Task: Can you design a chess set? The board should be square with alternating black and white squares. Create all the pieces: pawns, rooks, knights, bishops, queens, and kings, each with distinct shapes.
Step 3076:
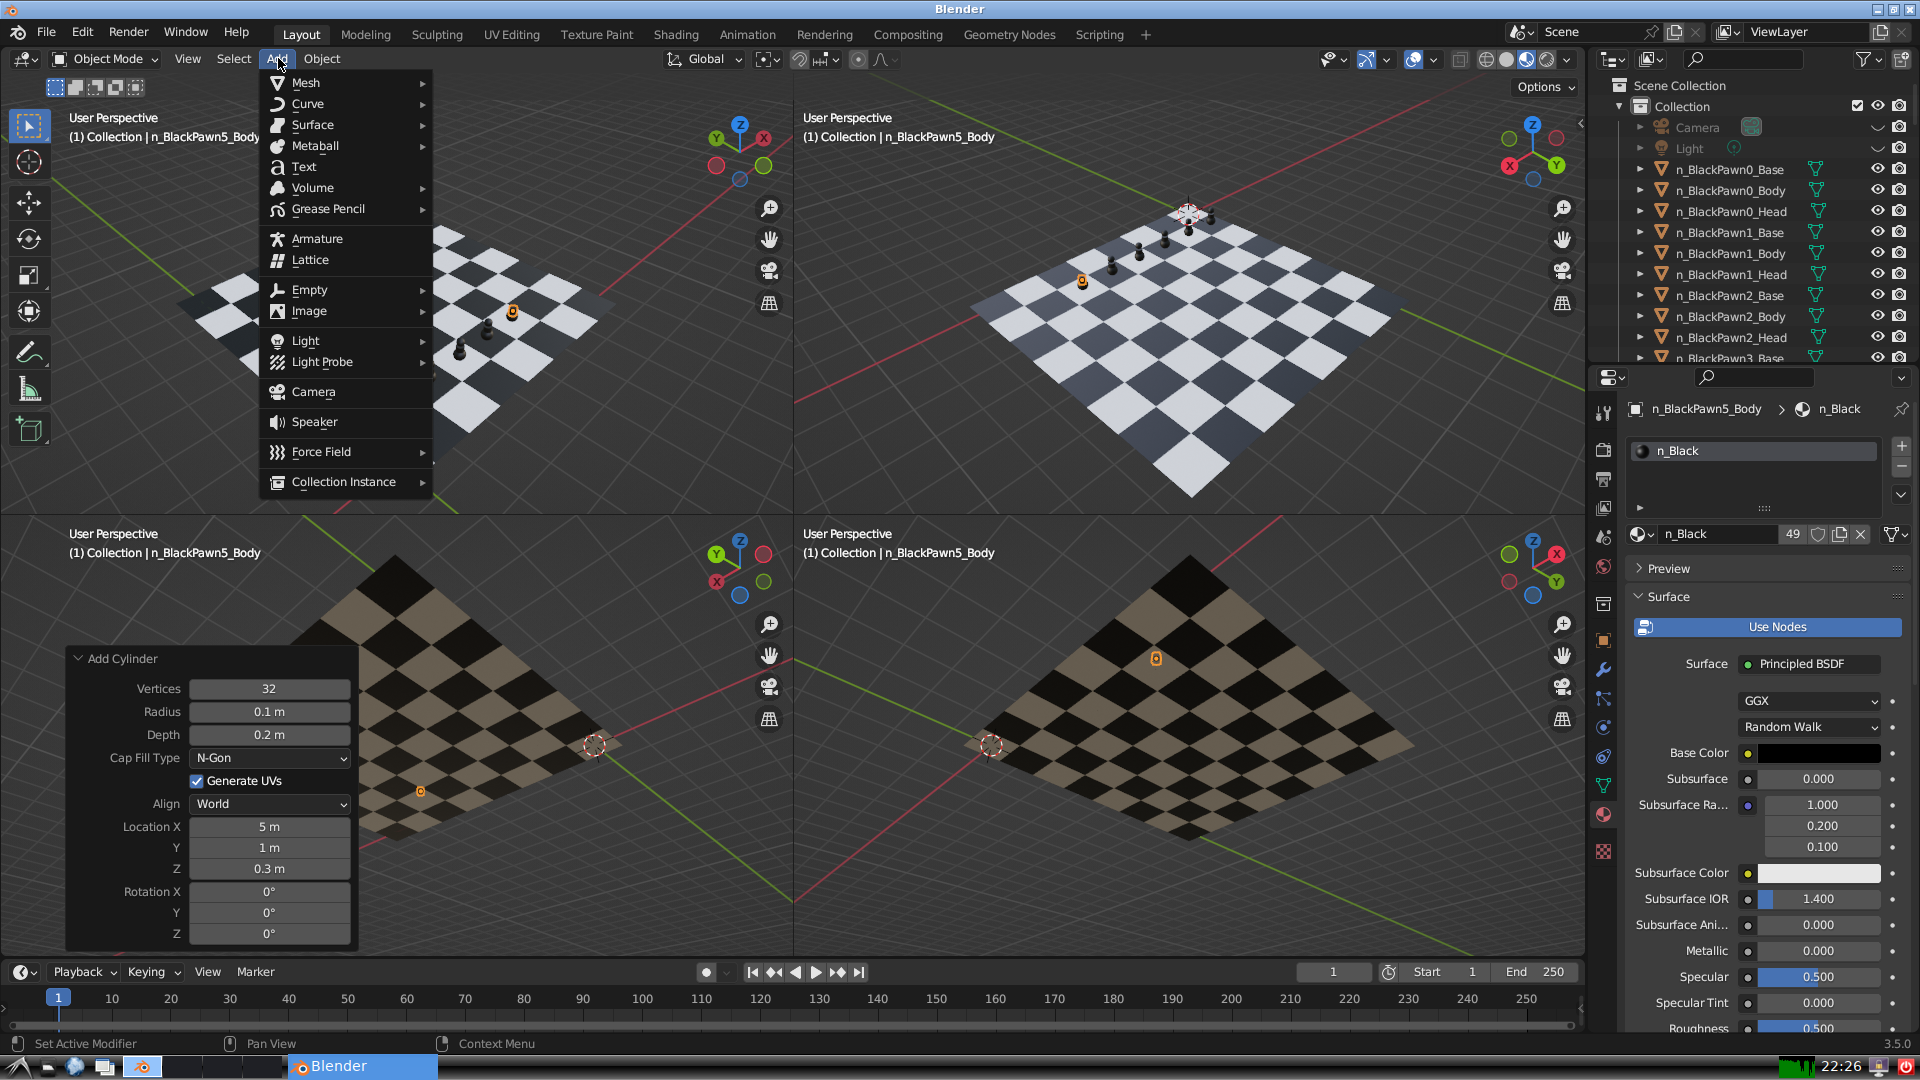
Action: {"mouse_move": [304, 82]}